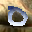
Label: 0